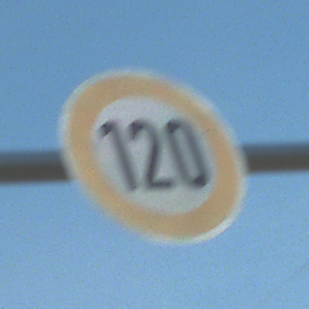
Verkehrszeichen: Geschwindigkeit120
Umgebung: Outdoor, Suburban
Tageszeit: MorningAfternoon
Wetter: Clear
Licht: Natural
Jahreszeit: NotSpecified
Kontrast: HighContrast